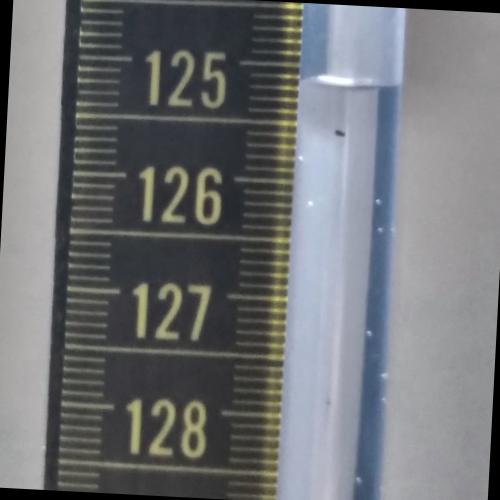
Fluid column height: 125.2 cm